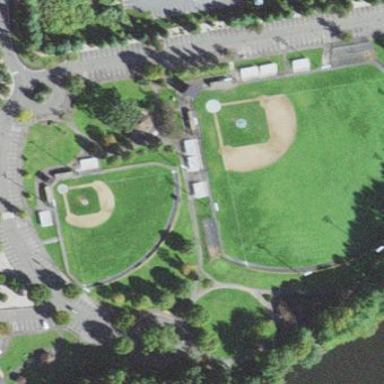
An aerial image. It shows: Baseball pitch for leisure land.